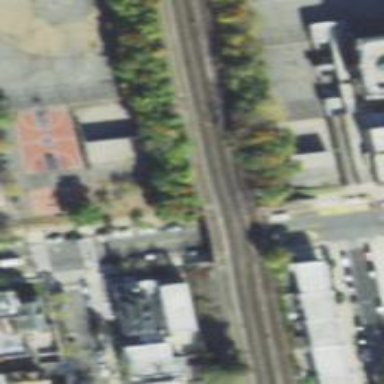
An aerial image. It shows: Railway embankment with electrified rails.